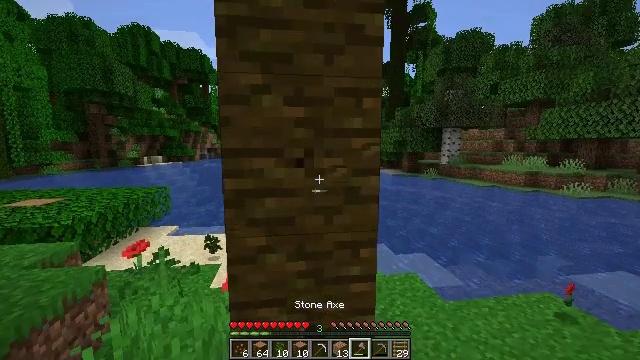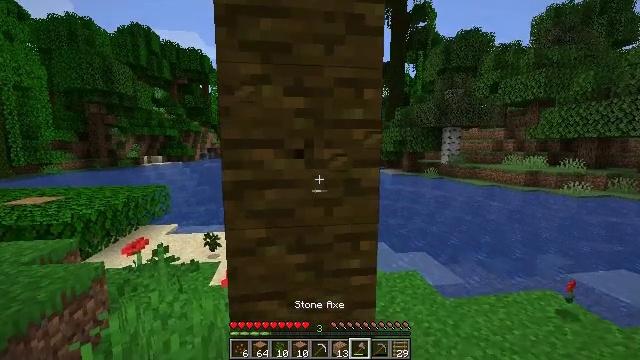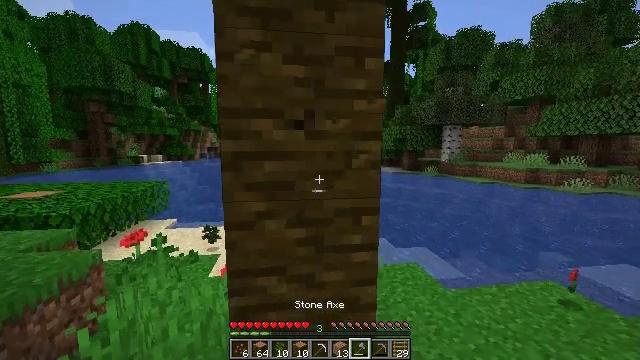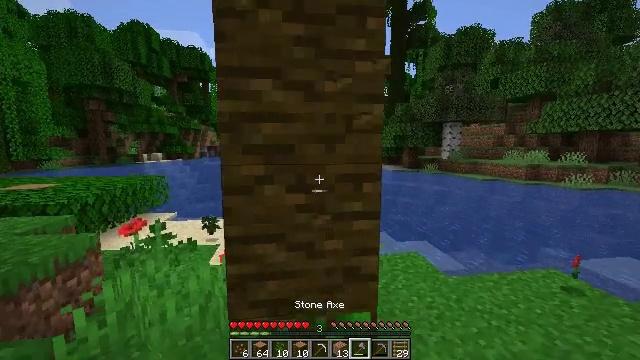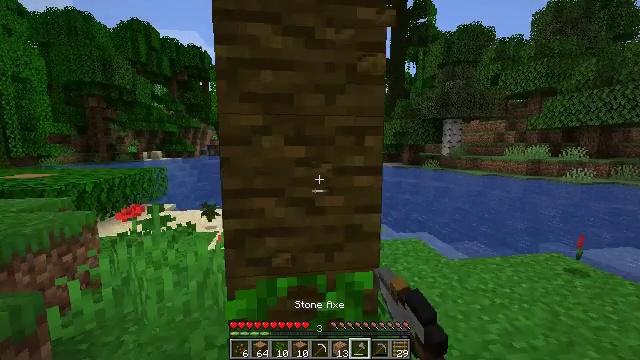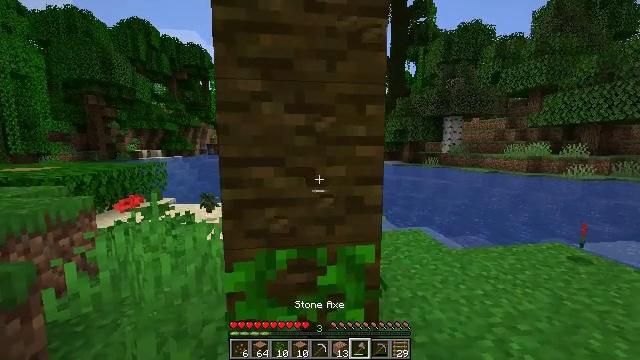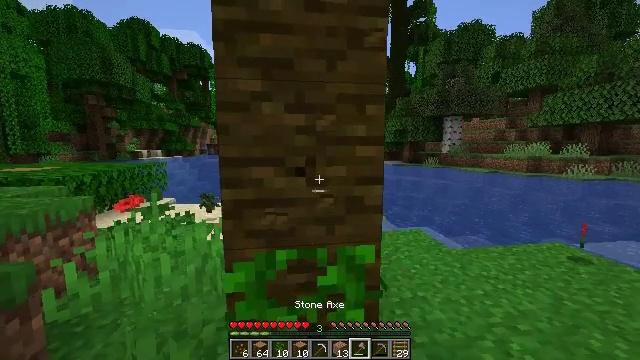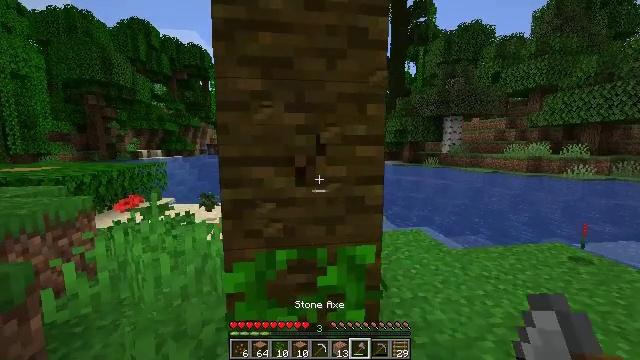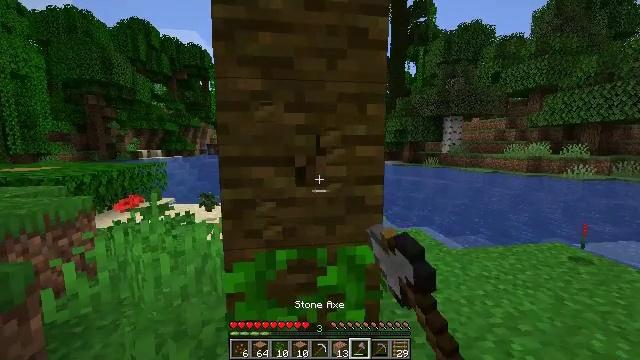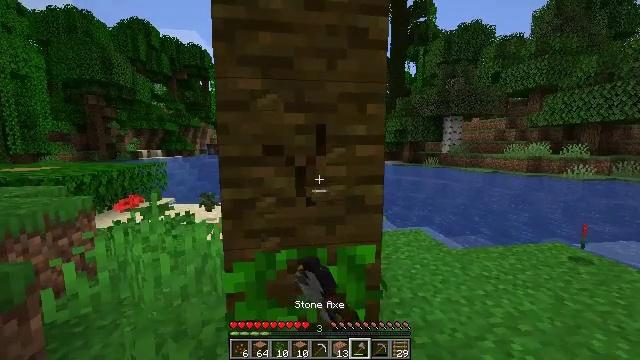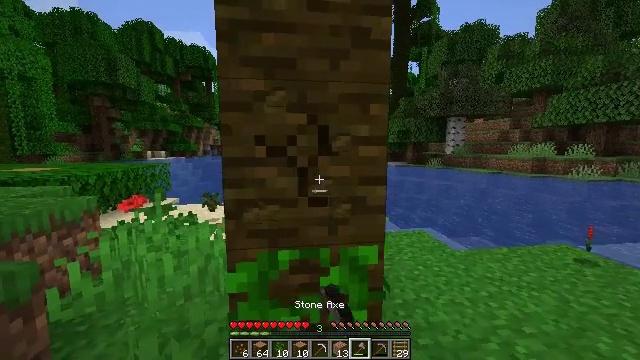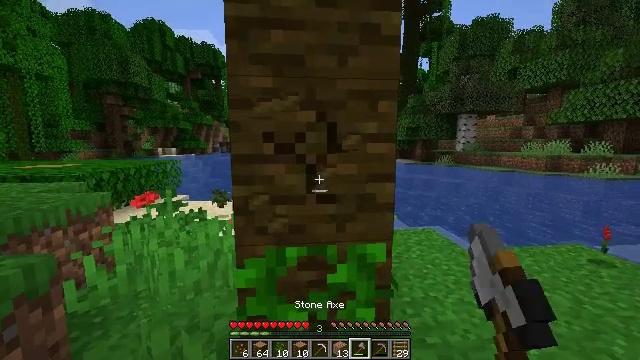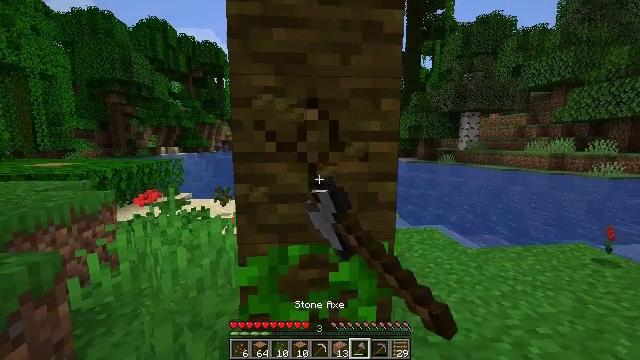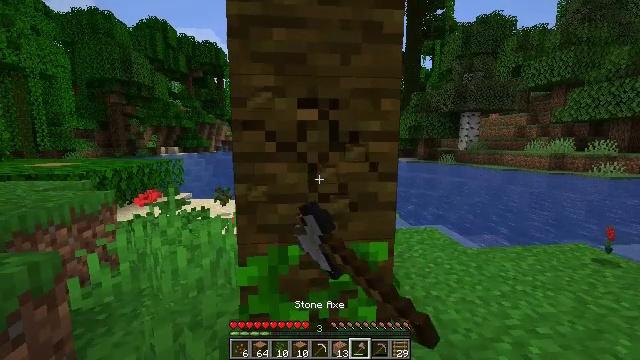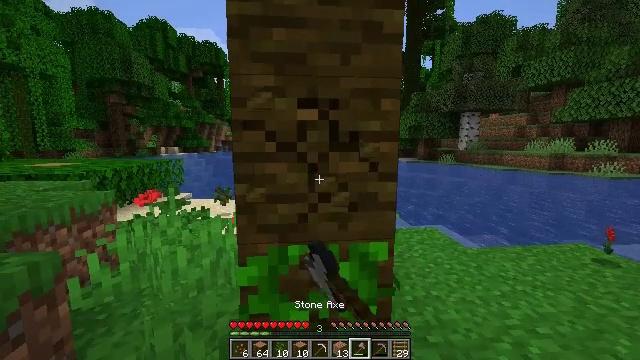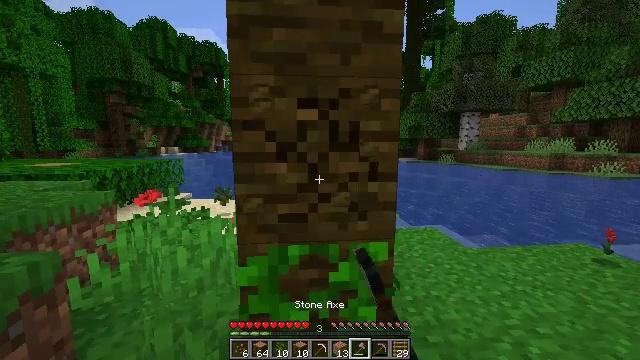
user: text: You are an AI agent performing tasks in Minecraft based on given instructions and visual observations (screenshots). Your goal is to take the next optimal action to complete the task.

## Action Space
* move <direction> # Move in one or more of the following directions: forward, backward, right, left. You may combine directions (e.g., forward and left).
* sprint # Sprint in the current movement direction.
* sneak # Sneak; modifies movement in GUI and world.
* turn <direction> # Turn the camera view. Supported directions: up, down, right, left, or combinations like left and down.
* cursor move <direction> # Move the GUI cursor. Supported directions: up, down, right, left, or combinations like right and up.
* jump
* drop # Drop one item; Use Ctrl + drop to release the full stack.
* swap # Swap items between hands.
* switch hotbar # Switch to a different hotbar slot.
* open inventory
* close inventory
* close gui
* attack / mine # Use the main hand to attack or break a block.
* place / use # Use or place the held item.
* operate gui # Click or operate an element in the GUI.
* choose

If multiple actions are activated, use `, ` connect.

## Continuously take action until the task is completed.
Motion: motion action
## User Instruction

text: Chop down a jungle log from the jungle tree.
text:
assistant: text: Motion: attack / mine
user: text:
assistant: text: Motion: attack / mine
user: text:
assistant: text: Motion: attack / mine
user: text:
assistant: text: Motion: attack / mine
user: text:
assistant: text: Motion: attack / mine
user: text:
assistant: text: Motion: attack / mine
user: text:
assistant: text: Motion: attack / mine
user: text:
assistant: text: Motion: attack / mine
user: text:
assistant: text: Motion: attack / mine
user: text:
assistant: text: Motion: attack / mine
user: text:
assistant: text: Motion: turn left, attack / mine
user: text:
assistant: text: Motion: attack / mine
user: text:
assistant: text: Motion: attack / mine
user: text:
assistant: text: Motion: attack / mine
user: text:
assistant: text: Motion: attack / mine
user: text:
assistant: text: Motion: attack / mine
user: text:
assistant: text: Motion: attack / mine
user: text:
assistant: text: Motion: attack / mine
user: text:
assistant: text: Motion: attack / mine
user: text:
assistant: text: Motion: attack / mine
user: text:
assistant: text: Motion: turn down, attack / mine
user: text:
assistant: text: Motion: turn down, attack / mine
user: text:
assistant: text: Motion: turn down, attack / mine
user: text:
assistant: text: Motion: attack / mine